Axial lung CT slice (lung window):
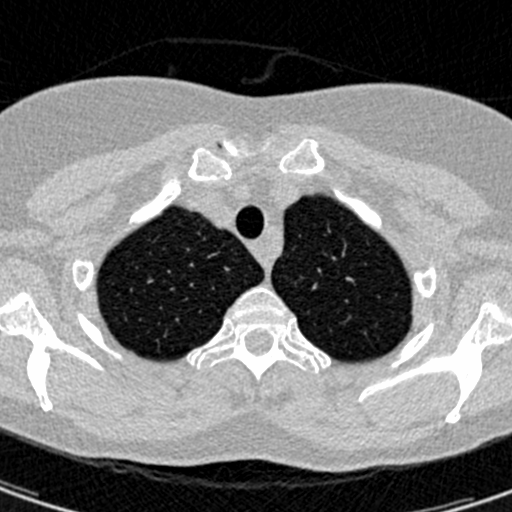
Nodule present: no